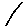
Label: line